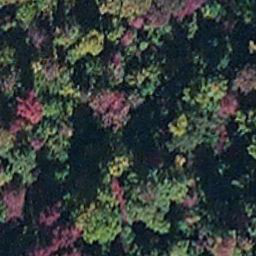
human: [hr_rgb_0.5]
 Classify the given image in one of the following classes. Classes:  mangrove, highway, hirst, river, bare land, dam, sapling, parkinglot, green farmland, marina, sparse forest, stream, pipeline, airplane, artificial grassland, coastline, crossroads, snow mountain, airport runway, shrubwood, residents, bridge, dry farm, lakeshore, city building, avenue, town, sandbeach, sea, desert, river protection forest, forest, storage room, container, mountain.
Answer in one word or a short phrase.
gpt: mangrove